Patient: sex F, age 55
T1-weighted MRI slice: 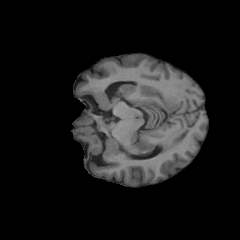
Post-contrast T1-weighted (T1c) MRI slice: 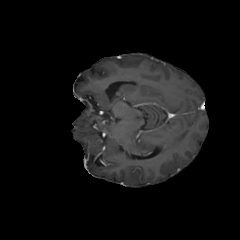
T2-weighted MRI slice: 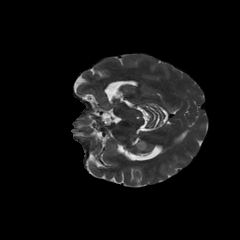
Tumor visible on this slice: yes
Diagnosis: Glioblastoma, IDH-wildtype
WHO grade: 4